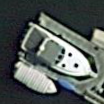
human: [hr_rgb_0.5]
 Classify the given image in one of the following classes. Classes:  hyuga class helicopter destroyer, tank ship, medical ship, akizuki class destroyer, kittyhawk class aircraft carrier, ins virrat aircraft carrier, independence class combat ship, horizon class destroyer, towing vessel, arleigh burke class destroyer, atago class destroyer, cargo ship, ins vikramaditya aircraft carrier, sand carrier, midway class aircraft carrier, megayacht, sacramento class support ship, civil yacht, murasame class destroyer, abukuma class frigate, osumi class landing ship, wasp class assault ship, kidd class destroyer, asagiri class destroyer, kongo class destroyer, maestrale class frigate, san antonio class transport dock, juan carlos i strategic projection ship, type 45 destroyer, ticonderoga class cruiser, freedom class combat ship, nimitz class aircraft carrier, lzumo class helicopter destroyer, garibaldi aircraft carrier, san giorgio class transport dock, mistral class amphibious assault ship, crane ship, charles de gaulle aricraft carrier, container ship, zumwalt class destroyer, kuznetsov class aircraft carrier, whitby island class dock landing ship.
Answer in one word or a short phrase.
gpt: Civil yacht